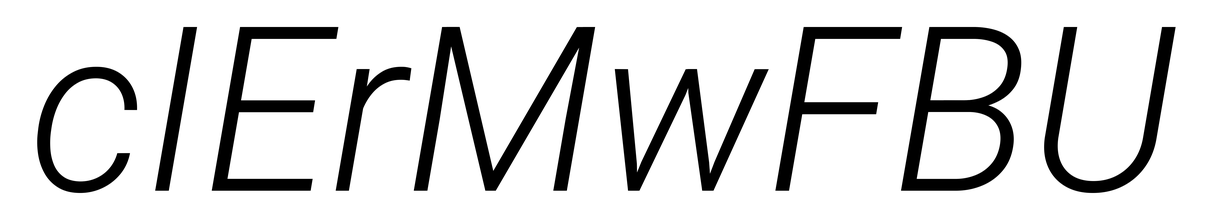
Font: Roboto-Italic_Light_Italic